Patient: sex M, age 42
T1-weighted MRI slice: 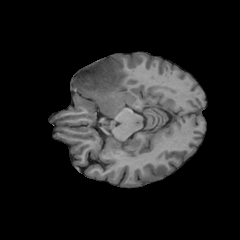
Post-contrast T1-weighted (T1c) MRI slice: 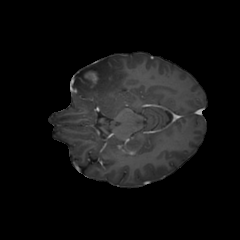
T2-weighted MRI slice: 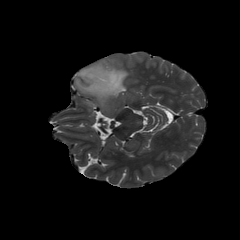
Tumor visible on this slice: yes
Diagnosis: Astrocytoma, IDH-mutant
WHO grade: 4